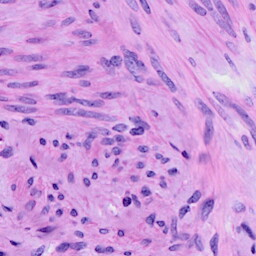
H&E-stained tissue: Cervix